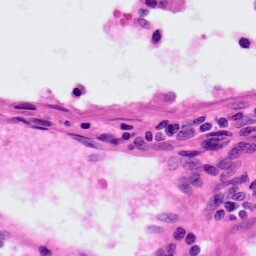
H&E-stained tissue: Lung